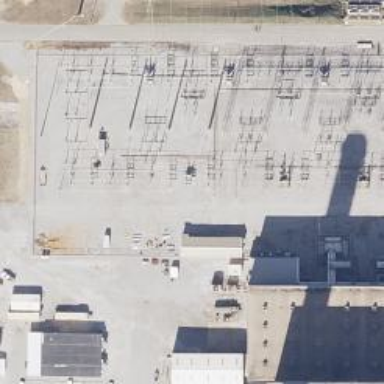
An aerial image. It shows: Switch for power supply.